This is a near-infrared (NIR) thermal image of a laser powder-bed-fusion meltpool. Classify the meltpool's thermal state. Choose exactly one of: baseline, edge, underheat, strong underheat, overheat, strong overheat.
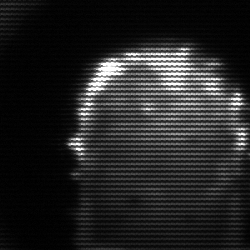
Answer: baseline